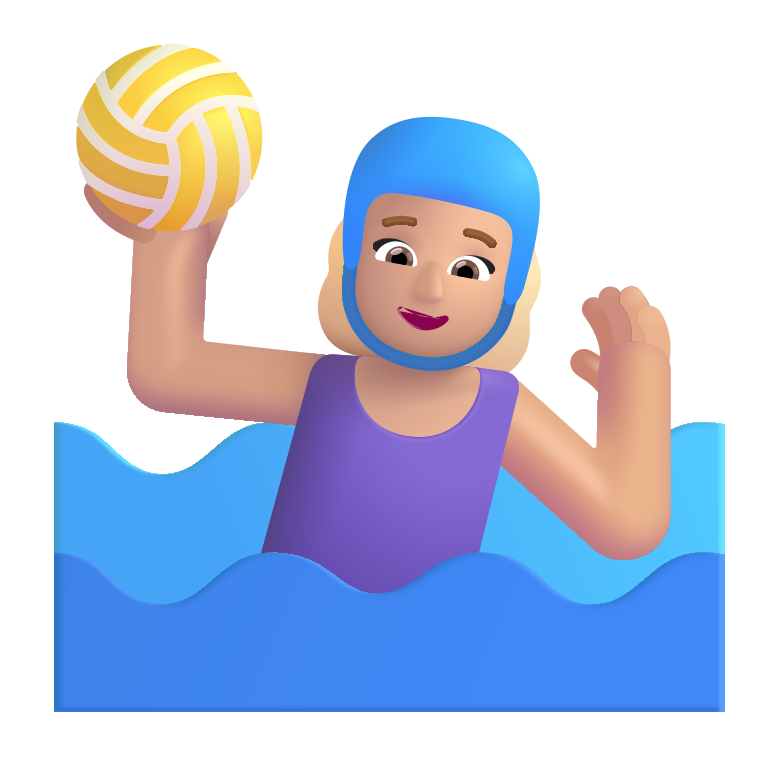
woman playing water polo color  light